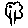
Label: tree